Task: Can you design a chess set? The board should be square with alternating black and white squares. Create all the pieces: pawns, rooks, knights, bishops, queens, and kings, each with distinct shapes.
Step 4798:
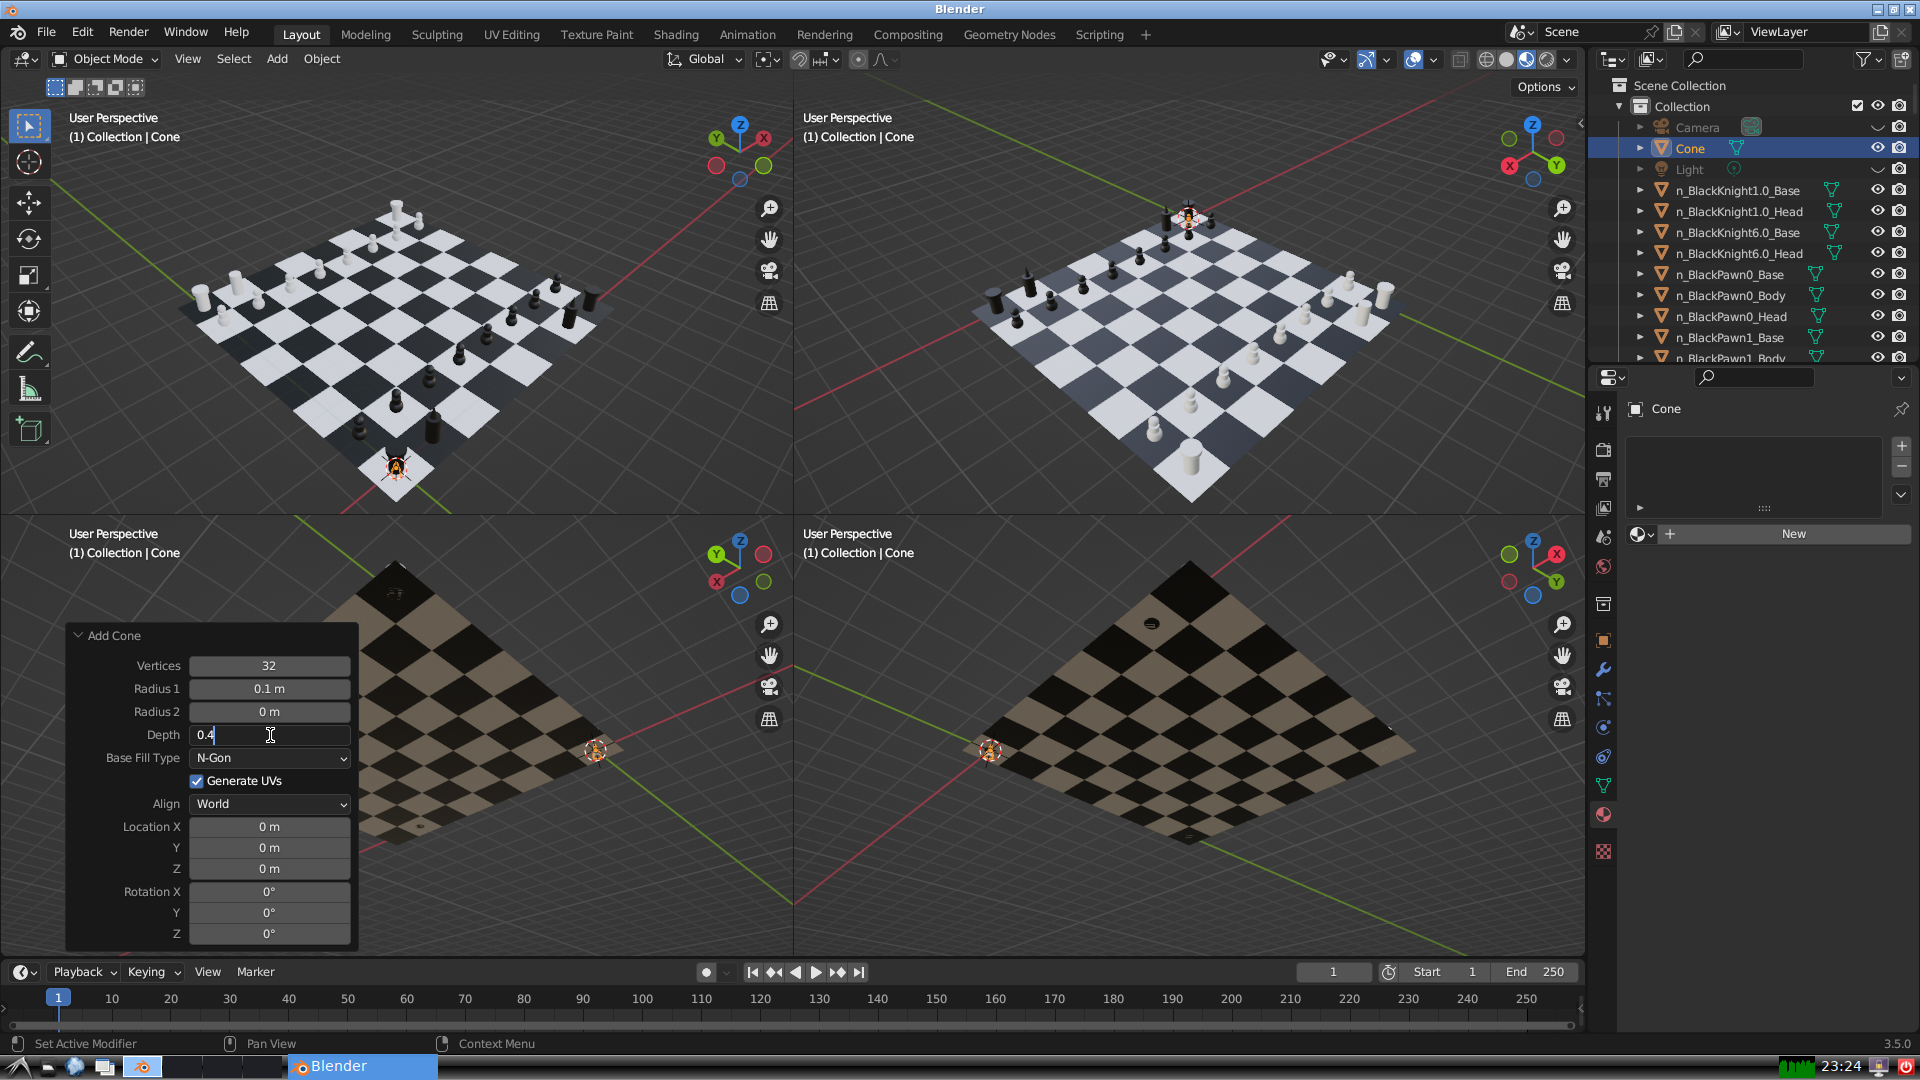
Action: {"key_press": ['Return']}